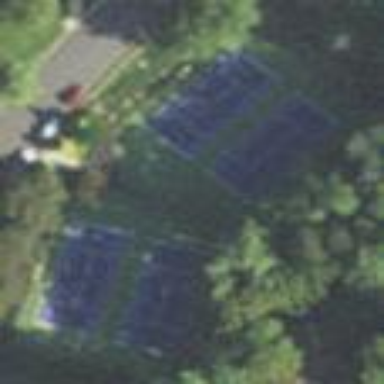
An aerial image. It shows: Recreation ground featuring tennis court.